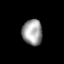
Tissue: lung
Cell type: Epithelial cells
Senescence score: 0.2009
Nuclear area (px): 506
Mean DAPI intensity: 159.516